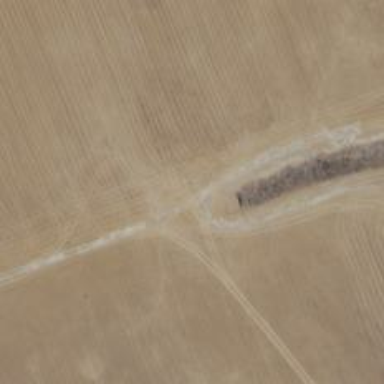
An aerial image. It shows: Abandoned road.